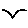
Label: bird